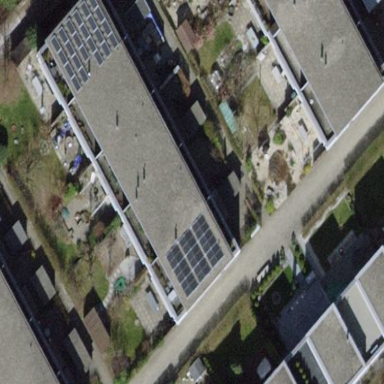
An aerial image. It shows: Building with flat roof.